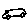
Label: car